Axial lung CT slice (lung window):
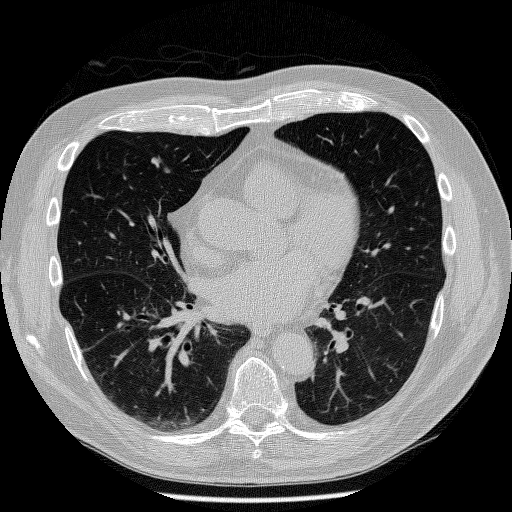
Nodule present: yes
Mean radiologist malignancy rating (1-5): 3